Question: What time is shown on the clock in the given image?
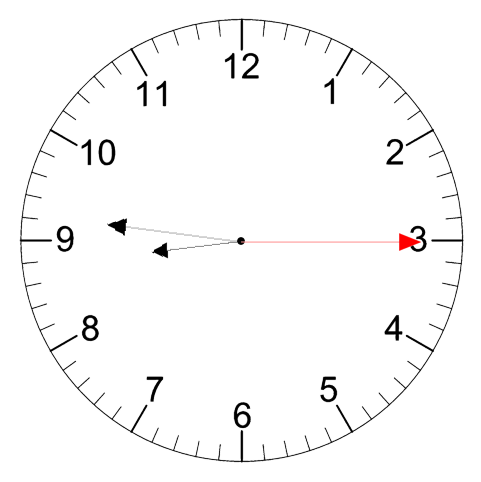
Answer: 08:46:15